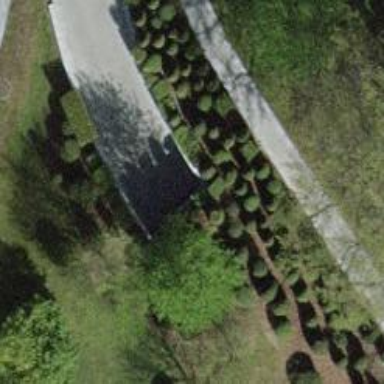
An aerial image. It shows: Driveway tunnel.